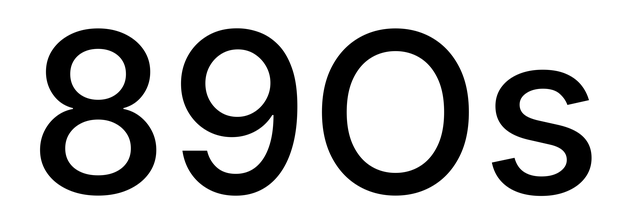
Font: Inter_Medium